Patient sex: F
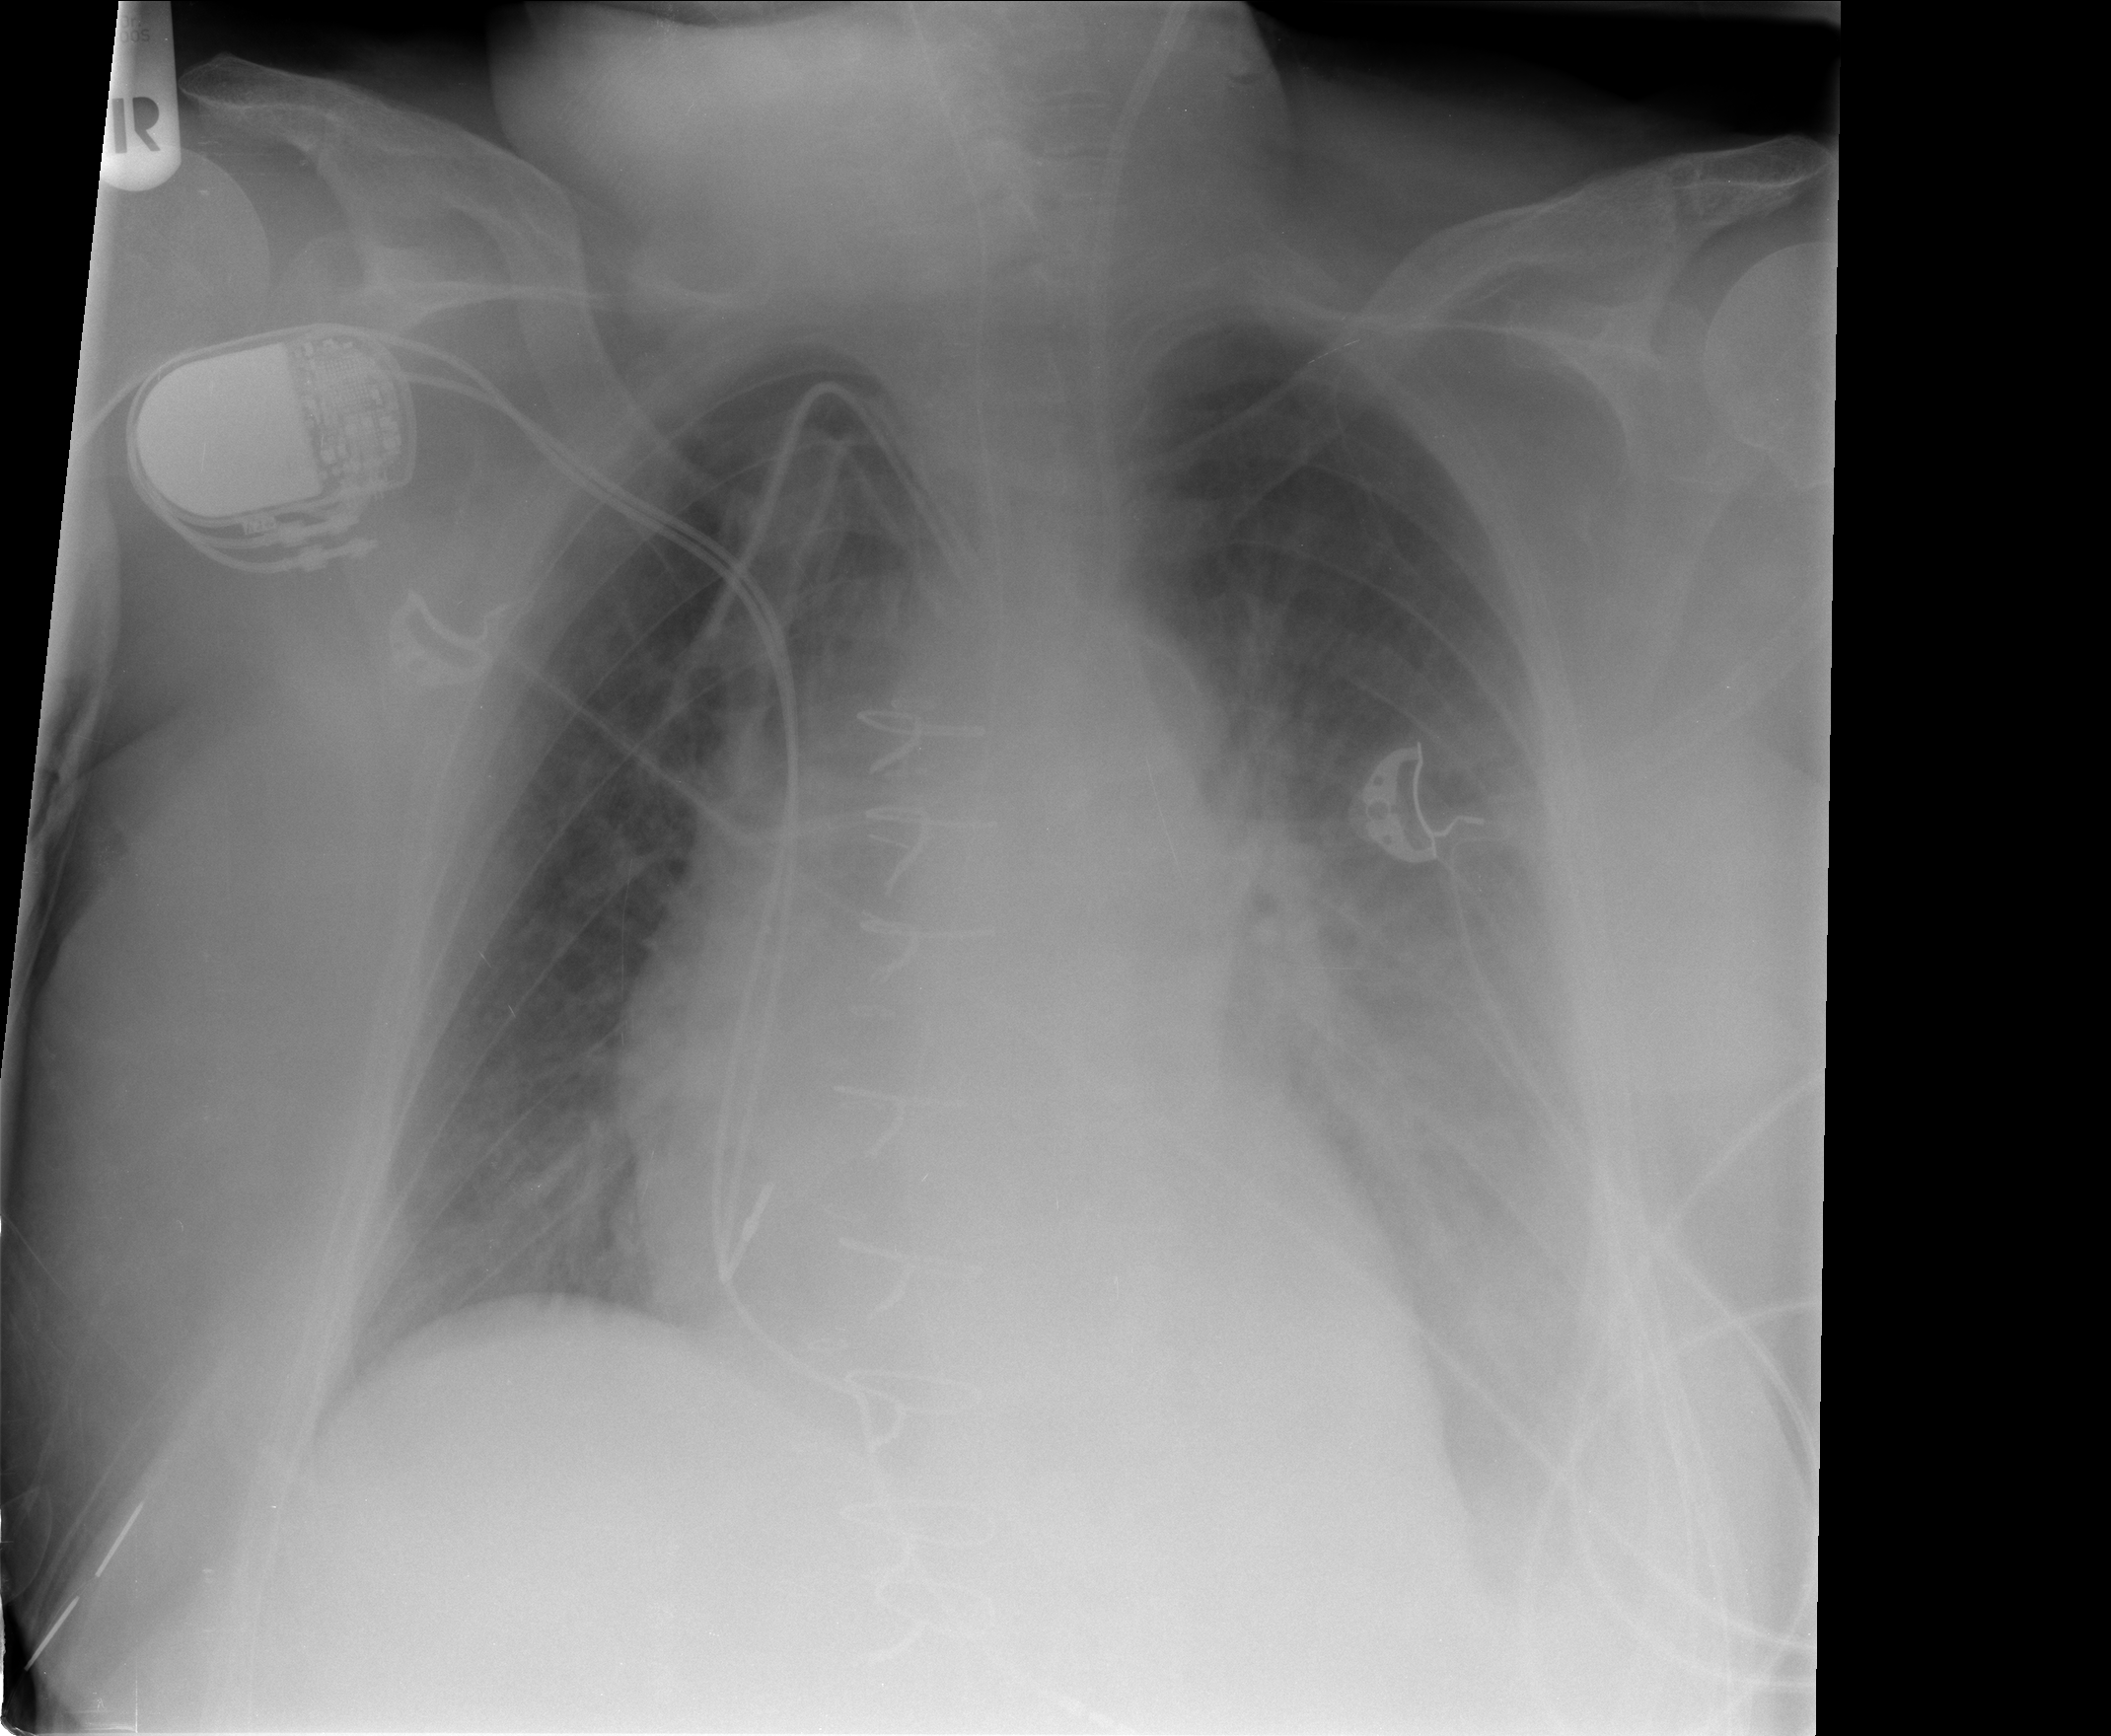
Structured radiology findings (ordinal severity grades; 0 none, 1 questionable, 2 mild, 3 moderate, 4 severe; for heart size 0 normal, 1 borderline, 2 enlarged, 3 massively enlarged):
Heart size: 0
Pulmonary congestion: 0
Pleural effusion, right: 1
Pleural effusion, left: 3
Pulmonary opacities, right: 0
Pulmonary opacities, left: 0
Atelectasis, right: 0
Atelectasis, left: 0